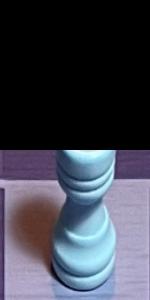
Label: Rook_White